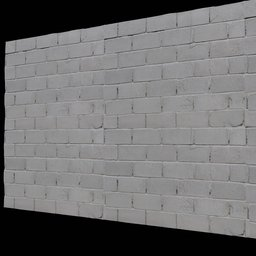
Label: architecture